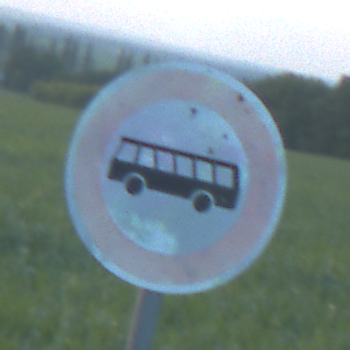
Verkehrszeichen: VerbotKraftomnibusse
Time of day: SunriseSunset
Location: Outdoor (Nature)
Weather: PartlyCloudy
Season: NotSpecified
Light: Natural